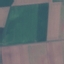
Land use / land cover: AnnualCrop